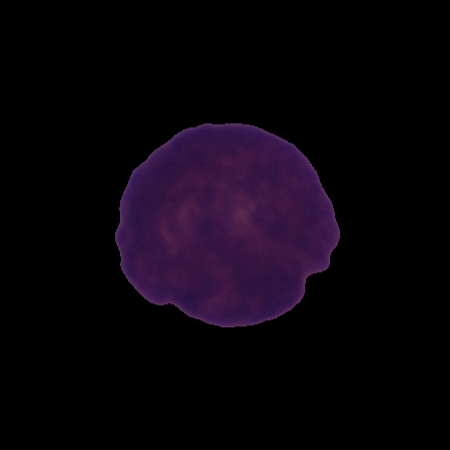
Label: cancer